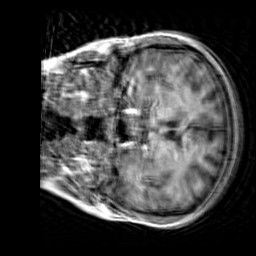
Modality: T1w
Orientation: coronal
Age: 22
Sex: female
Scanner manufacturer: siemens
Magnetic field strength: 3 T
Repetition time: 2.3 s
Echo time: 0.00303 s